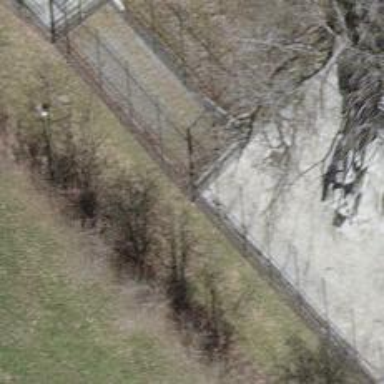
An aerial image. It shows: Gate.